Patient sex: F
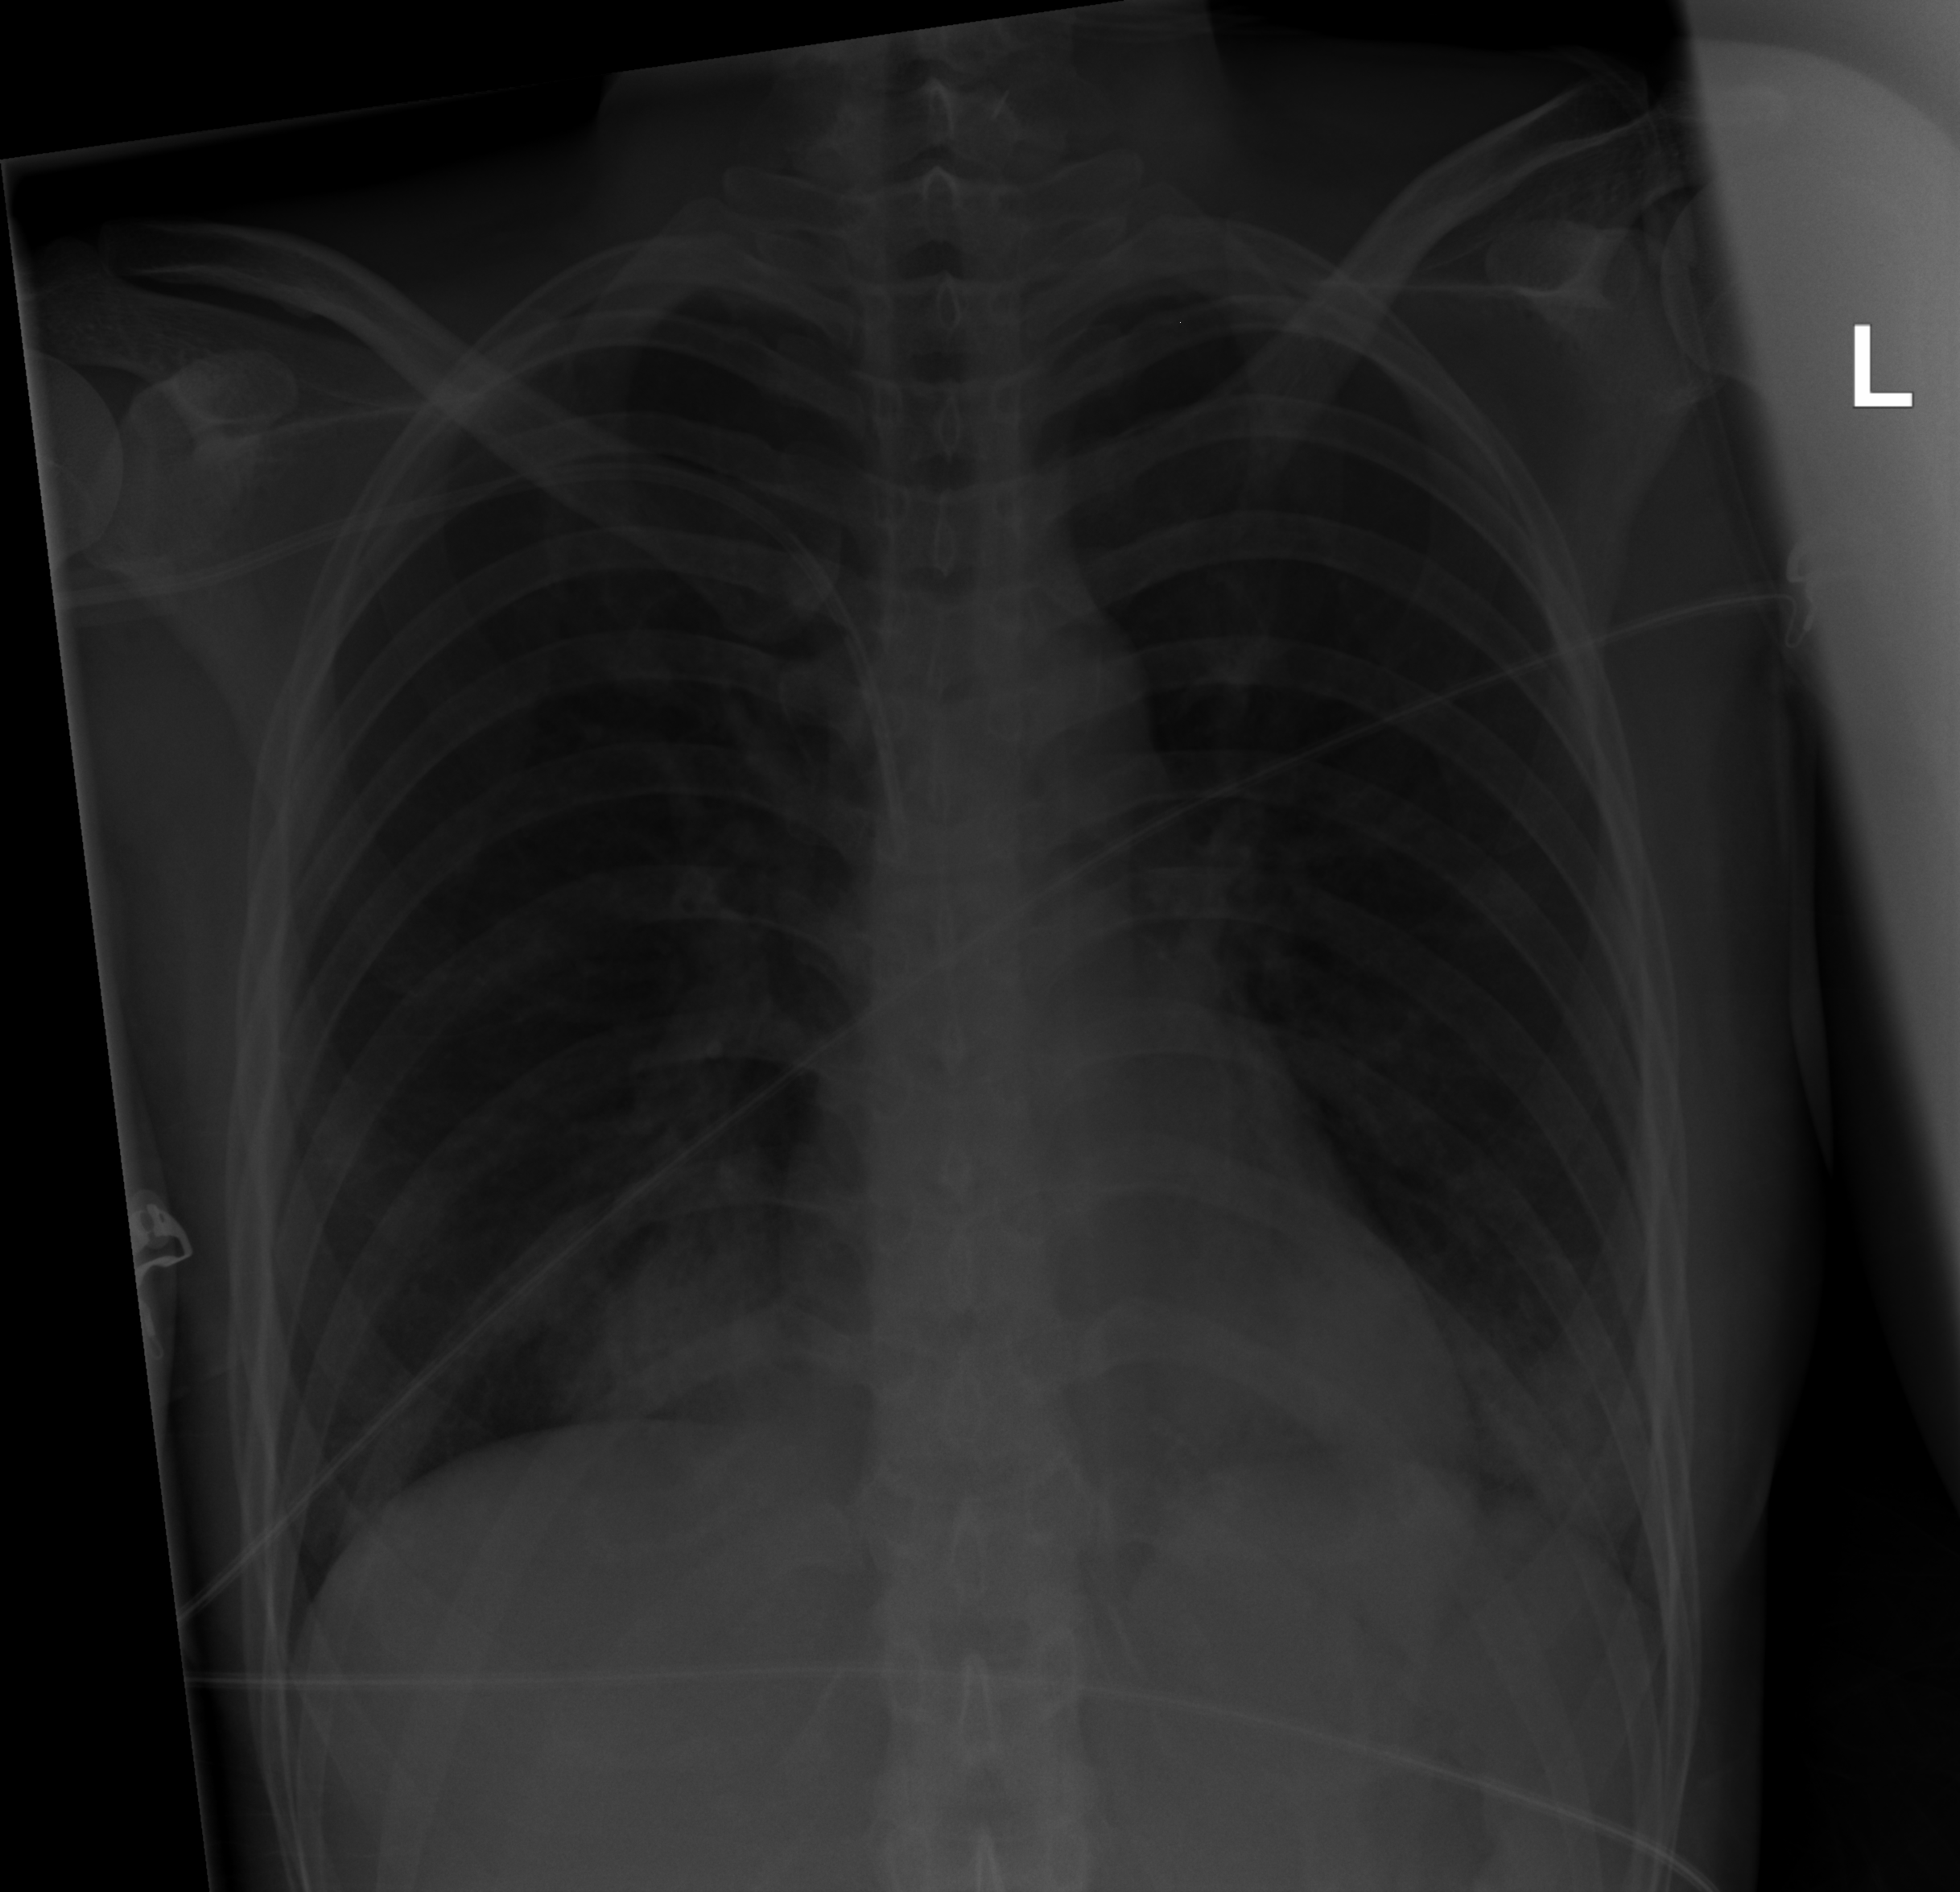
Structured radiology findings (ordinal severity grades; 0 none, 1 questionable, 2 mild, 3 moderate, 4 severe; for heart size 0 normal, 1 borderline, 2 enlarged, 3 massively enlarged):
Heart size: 0
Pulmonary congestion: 0
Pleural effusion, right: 0
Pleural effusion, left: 0
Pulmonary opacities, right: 2
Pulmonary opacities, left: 2
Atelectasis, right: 2
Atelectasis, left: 2